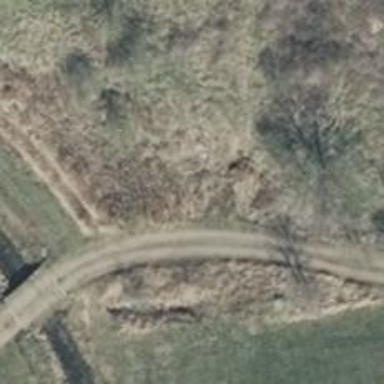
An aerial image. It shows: Gravel track with grade 4 quality.